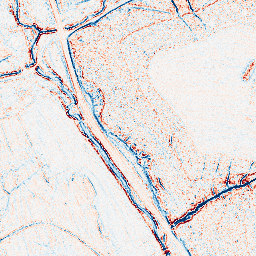
Category: edge_preserving
Decomposition family: bilateral
Decomposition parameters: d: 5
sigma_color: 50
sigma_space: 25
Upsampling method: sinc_blackman
Upsampling parameters: scale: 2
kernel_size: 8
Upsampling scale: 2